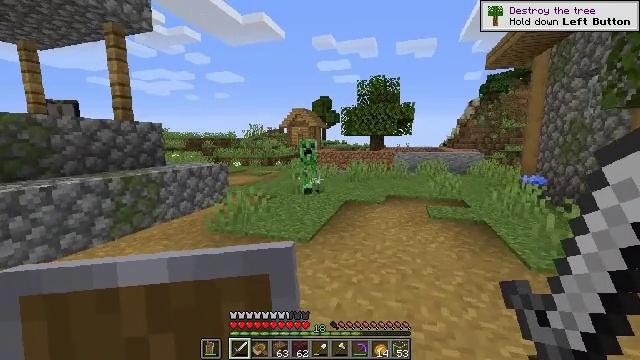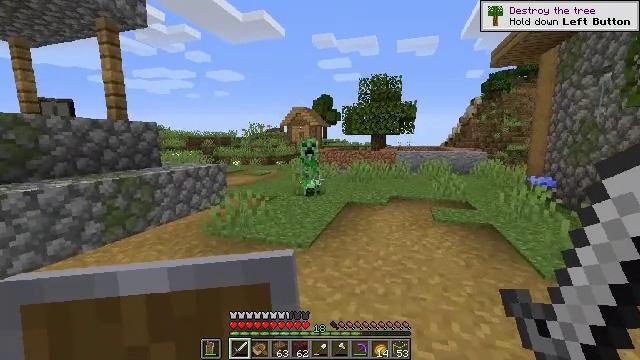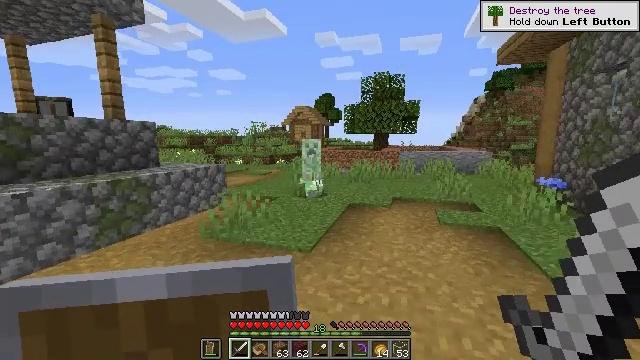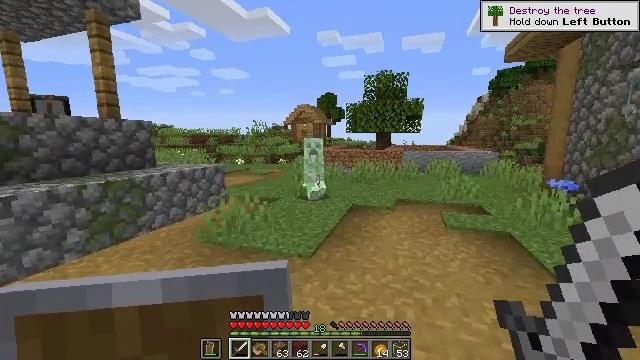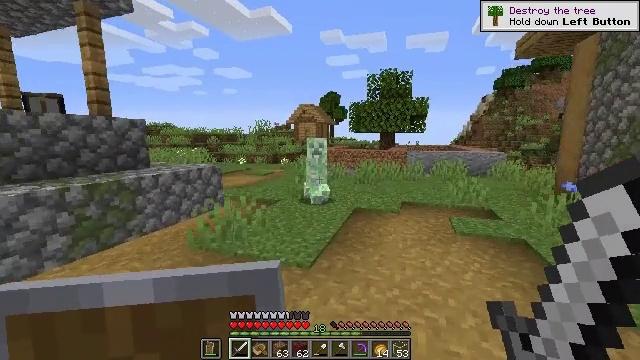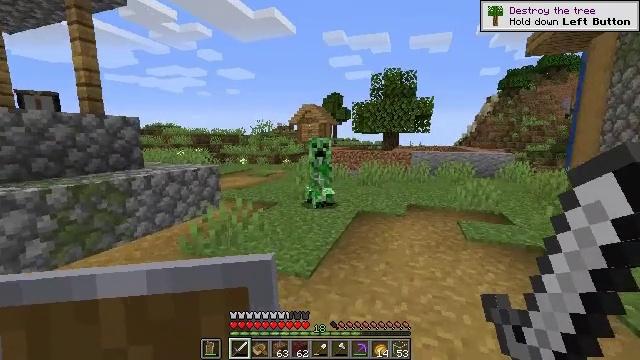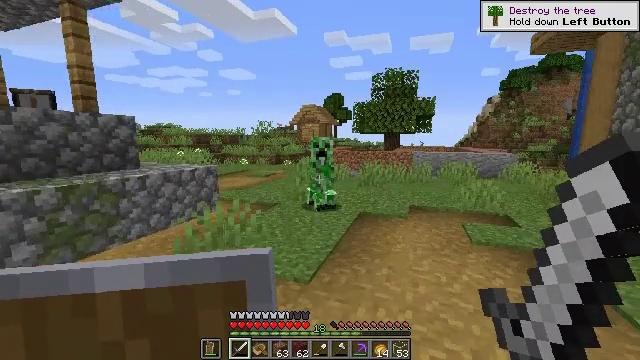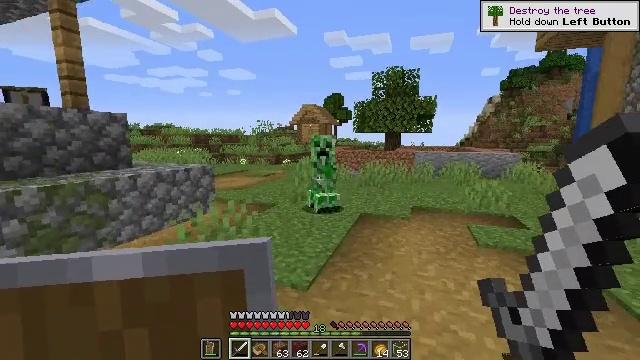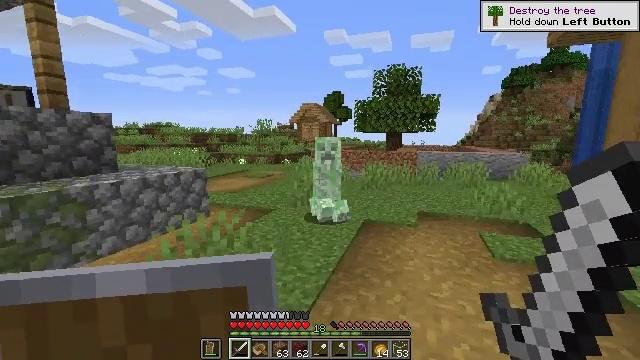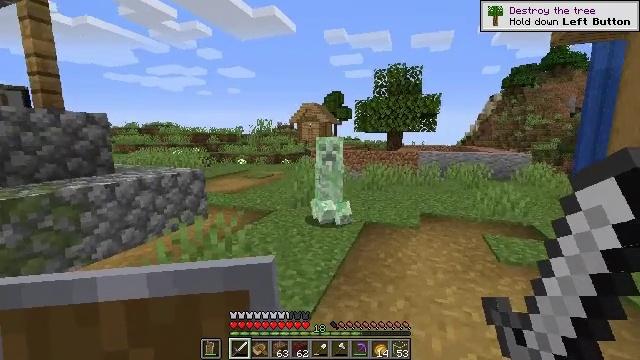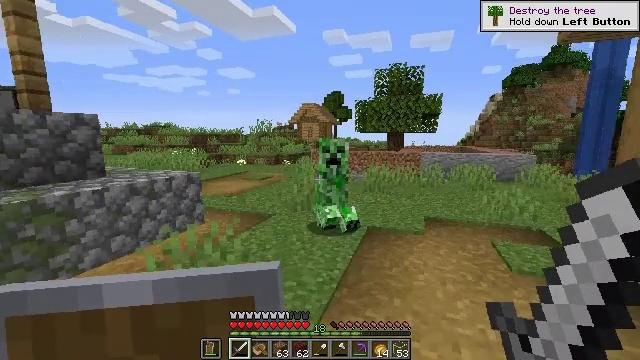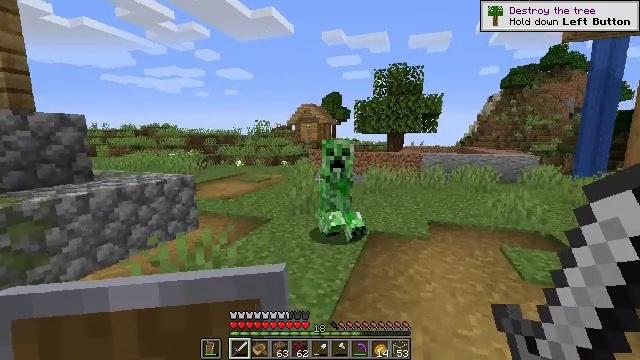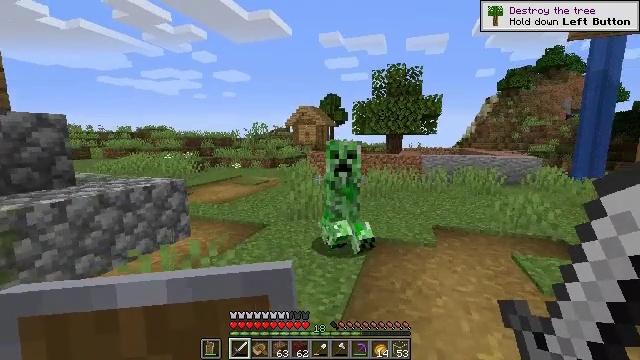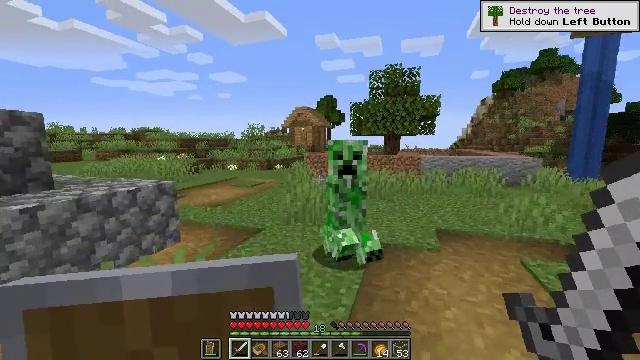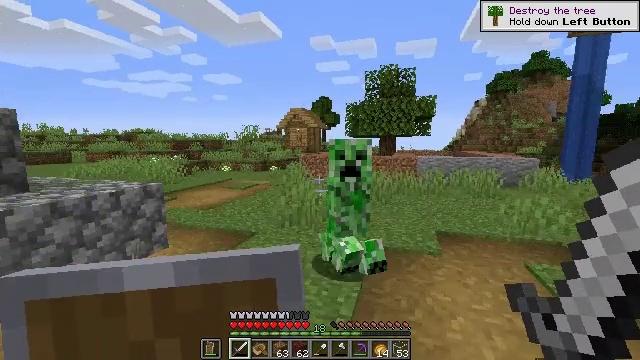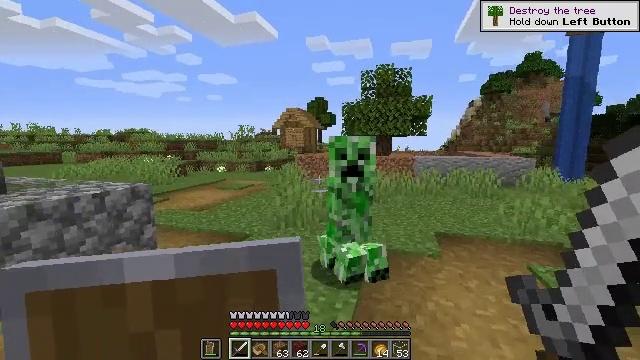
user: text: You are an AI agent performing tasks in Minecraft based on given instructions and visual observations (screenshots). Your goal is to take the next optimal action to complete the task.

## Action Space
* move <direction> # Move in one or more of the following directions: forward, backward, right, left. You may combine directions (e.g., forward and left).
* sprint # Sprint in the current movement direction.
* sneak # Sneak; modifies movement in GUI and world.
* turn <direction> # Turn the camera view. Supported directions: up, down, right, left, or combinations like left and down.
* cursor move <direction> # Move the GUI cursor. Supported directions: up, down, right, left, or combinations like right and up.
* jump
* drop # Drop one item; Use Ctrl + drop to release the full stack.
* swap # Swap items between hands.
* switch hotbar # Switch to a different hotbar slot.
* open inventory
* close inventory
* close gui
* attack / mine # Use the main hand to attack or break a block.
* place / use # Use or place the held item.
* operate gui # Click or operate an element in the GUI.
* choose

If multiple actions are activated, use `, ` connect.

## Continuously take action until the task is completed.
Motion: motion action
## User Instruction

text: Defeat the creeper.
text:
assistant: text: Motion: move forward
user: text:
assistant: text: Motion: move forward
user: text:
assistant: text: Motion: move forward
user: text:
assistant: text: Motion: move forward
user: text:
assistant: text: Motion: move forward
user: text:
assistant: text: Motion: move forward
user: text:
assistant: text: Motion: move forward
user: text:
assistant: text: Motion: move forward
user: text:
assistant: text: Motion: move forward
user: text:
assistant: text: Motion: move forward
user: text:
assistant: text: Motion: move forward
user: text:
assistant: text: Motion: move forward
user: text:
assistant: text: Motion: move forward
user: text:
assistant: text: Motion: move forward, turn right
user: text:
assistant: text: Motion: move forward
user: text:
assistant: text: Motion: move forward, turn right
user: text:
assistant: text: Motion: move forward, turn right
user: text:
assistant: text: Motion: move back, turn right
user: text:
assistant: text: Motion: move back, turn right, attack / mine
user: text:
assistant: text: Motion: move back, attack / mine
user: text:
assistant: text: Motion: move back
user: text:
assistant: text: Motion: move back, turn right
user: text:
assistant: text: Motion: move back, turn right
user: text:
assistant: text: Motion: no_op